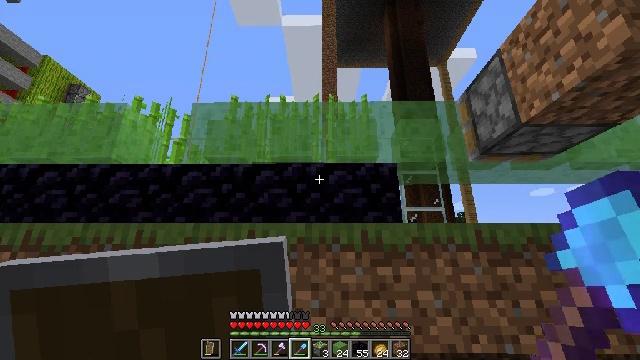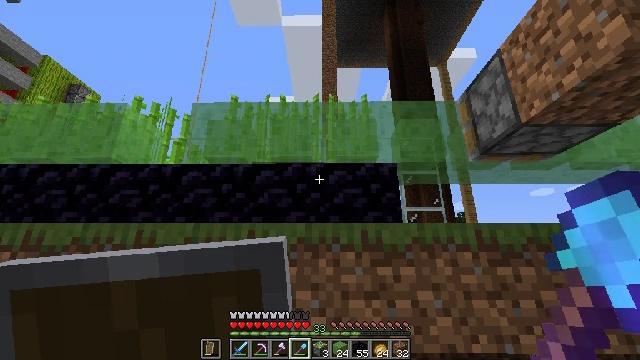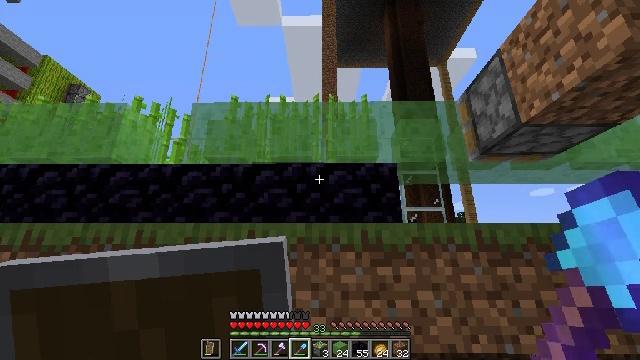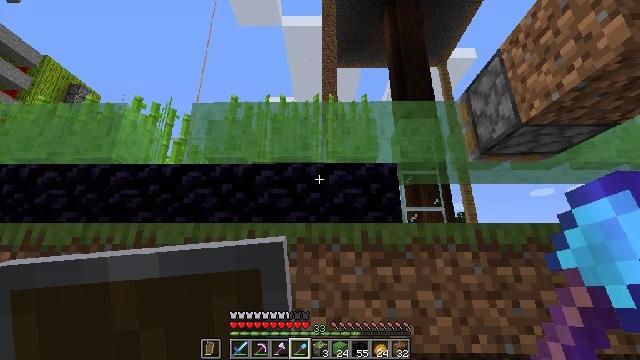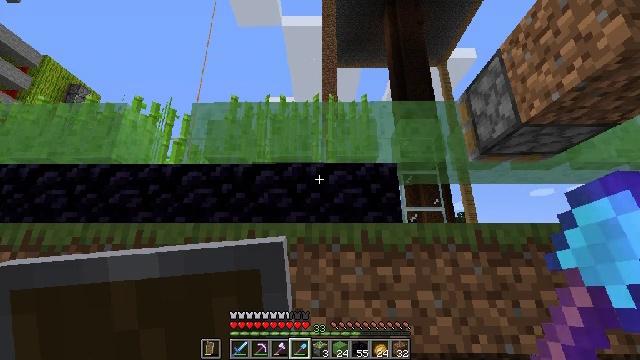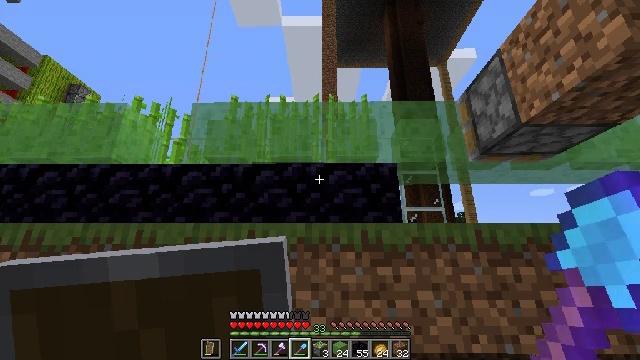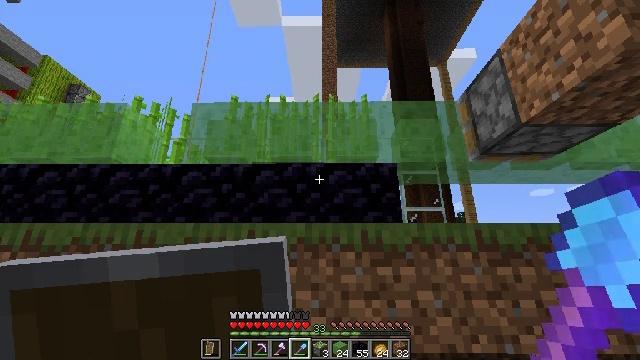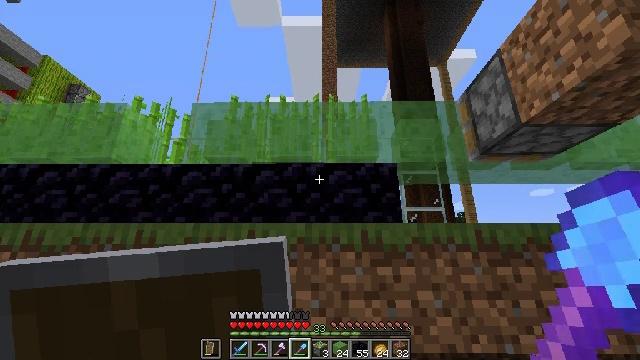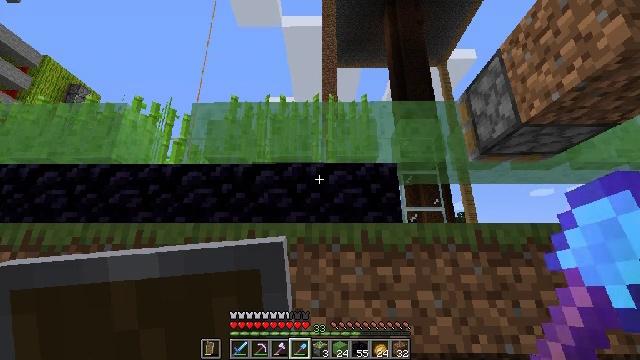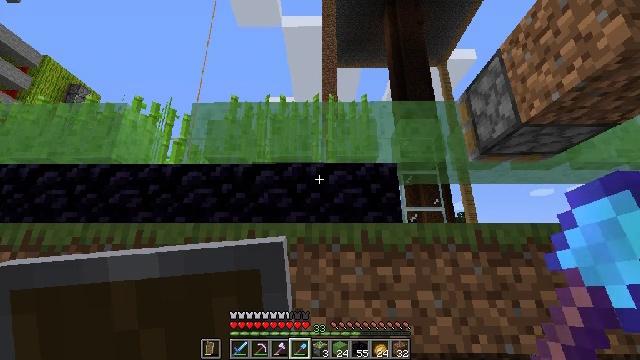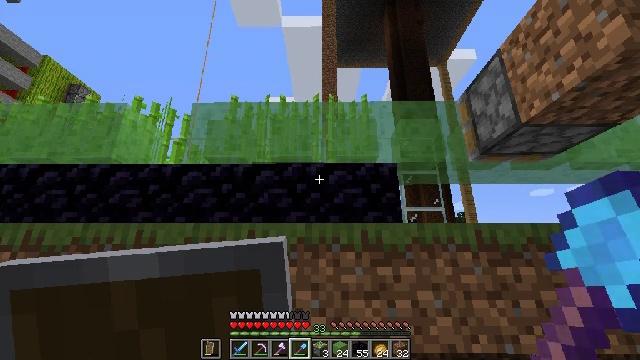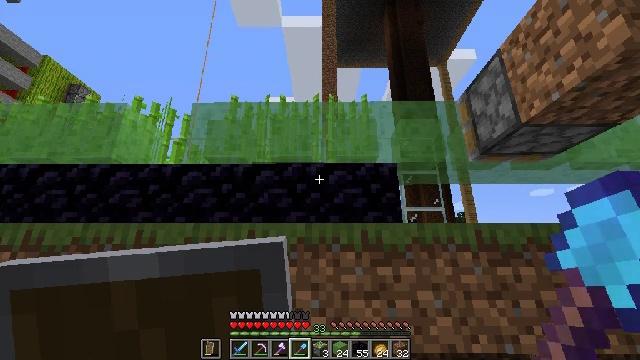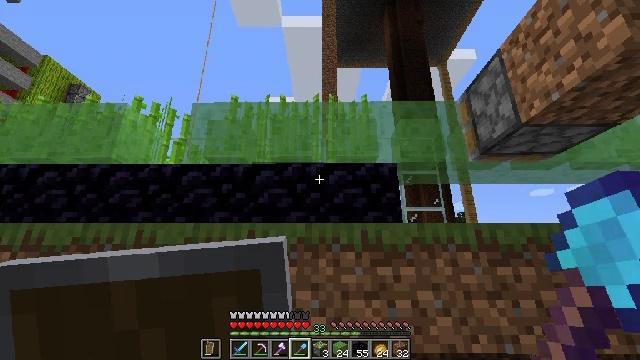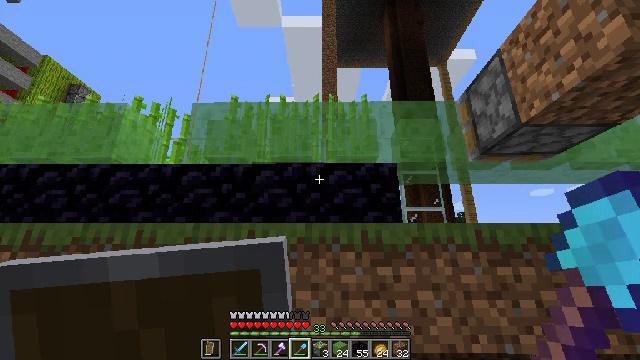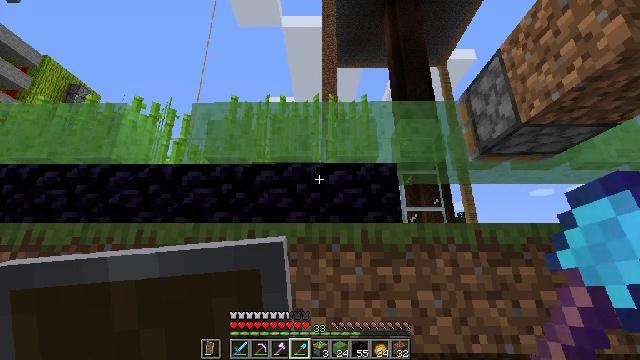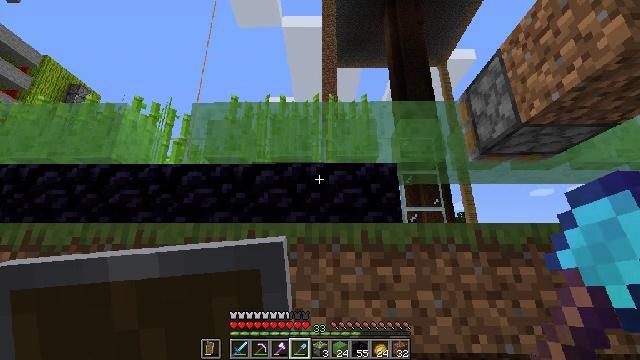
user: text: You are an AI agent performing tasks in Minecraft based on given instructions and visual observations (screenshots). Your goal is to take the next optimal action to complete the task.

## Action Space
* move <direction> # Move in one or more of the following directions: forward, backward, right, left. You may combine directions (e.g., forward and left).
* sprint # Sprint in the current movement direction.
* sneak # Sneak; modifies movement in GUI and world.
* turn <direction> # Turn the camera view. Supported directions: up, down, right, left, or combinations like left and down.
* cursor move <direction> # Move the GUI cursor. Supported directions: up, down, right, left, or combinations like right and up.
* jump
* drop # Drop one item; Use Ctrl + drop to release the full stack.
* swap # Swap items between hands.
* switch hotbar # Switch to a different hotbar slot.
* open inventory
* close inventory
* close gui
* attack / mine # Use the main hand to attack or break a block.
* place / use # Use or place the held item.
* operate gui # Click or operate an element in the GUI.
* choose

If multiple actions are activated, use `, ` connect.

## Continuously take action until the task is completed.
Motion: motion action
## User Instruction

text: Break the sticky piston to collect it.
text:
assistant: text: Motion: no_op
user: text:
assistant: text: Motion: no_op
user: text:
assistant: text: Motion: no_op
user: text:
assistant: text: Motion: no_op
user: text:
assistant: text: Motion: no_op
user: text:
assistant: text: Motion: no_op
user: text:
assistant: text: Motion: no_op
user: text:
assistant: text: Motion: no_op
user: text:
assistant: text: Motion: no_op
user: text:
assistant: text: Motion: no_op
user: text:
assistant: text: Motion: no_op
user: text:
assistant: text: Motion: no_op
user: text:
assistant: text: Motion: no_op
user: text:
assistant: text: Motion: no_op
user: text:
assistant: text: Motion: no_op
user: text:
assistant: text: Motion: no_op
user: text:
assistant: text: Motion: no_op
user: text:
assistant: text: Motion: move right
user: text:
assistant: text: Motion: move right
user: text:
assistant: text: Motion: move right
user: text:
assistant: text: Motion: move right
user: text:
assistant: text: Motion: move right
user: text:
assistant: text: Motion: move right
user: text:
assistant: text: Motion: move right
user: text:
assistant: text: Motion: move right
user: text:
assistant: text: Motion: move right
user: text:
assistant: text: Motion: move right
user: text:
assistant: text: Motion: move right
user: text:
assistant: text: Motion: no_op
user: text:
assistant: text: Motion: no_op